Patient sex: M
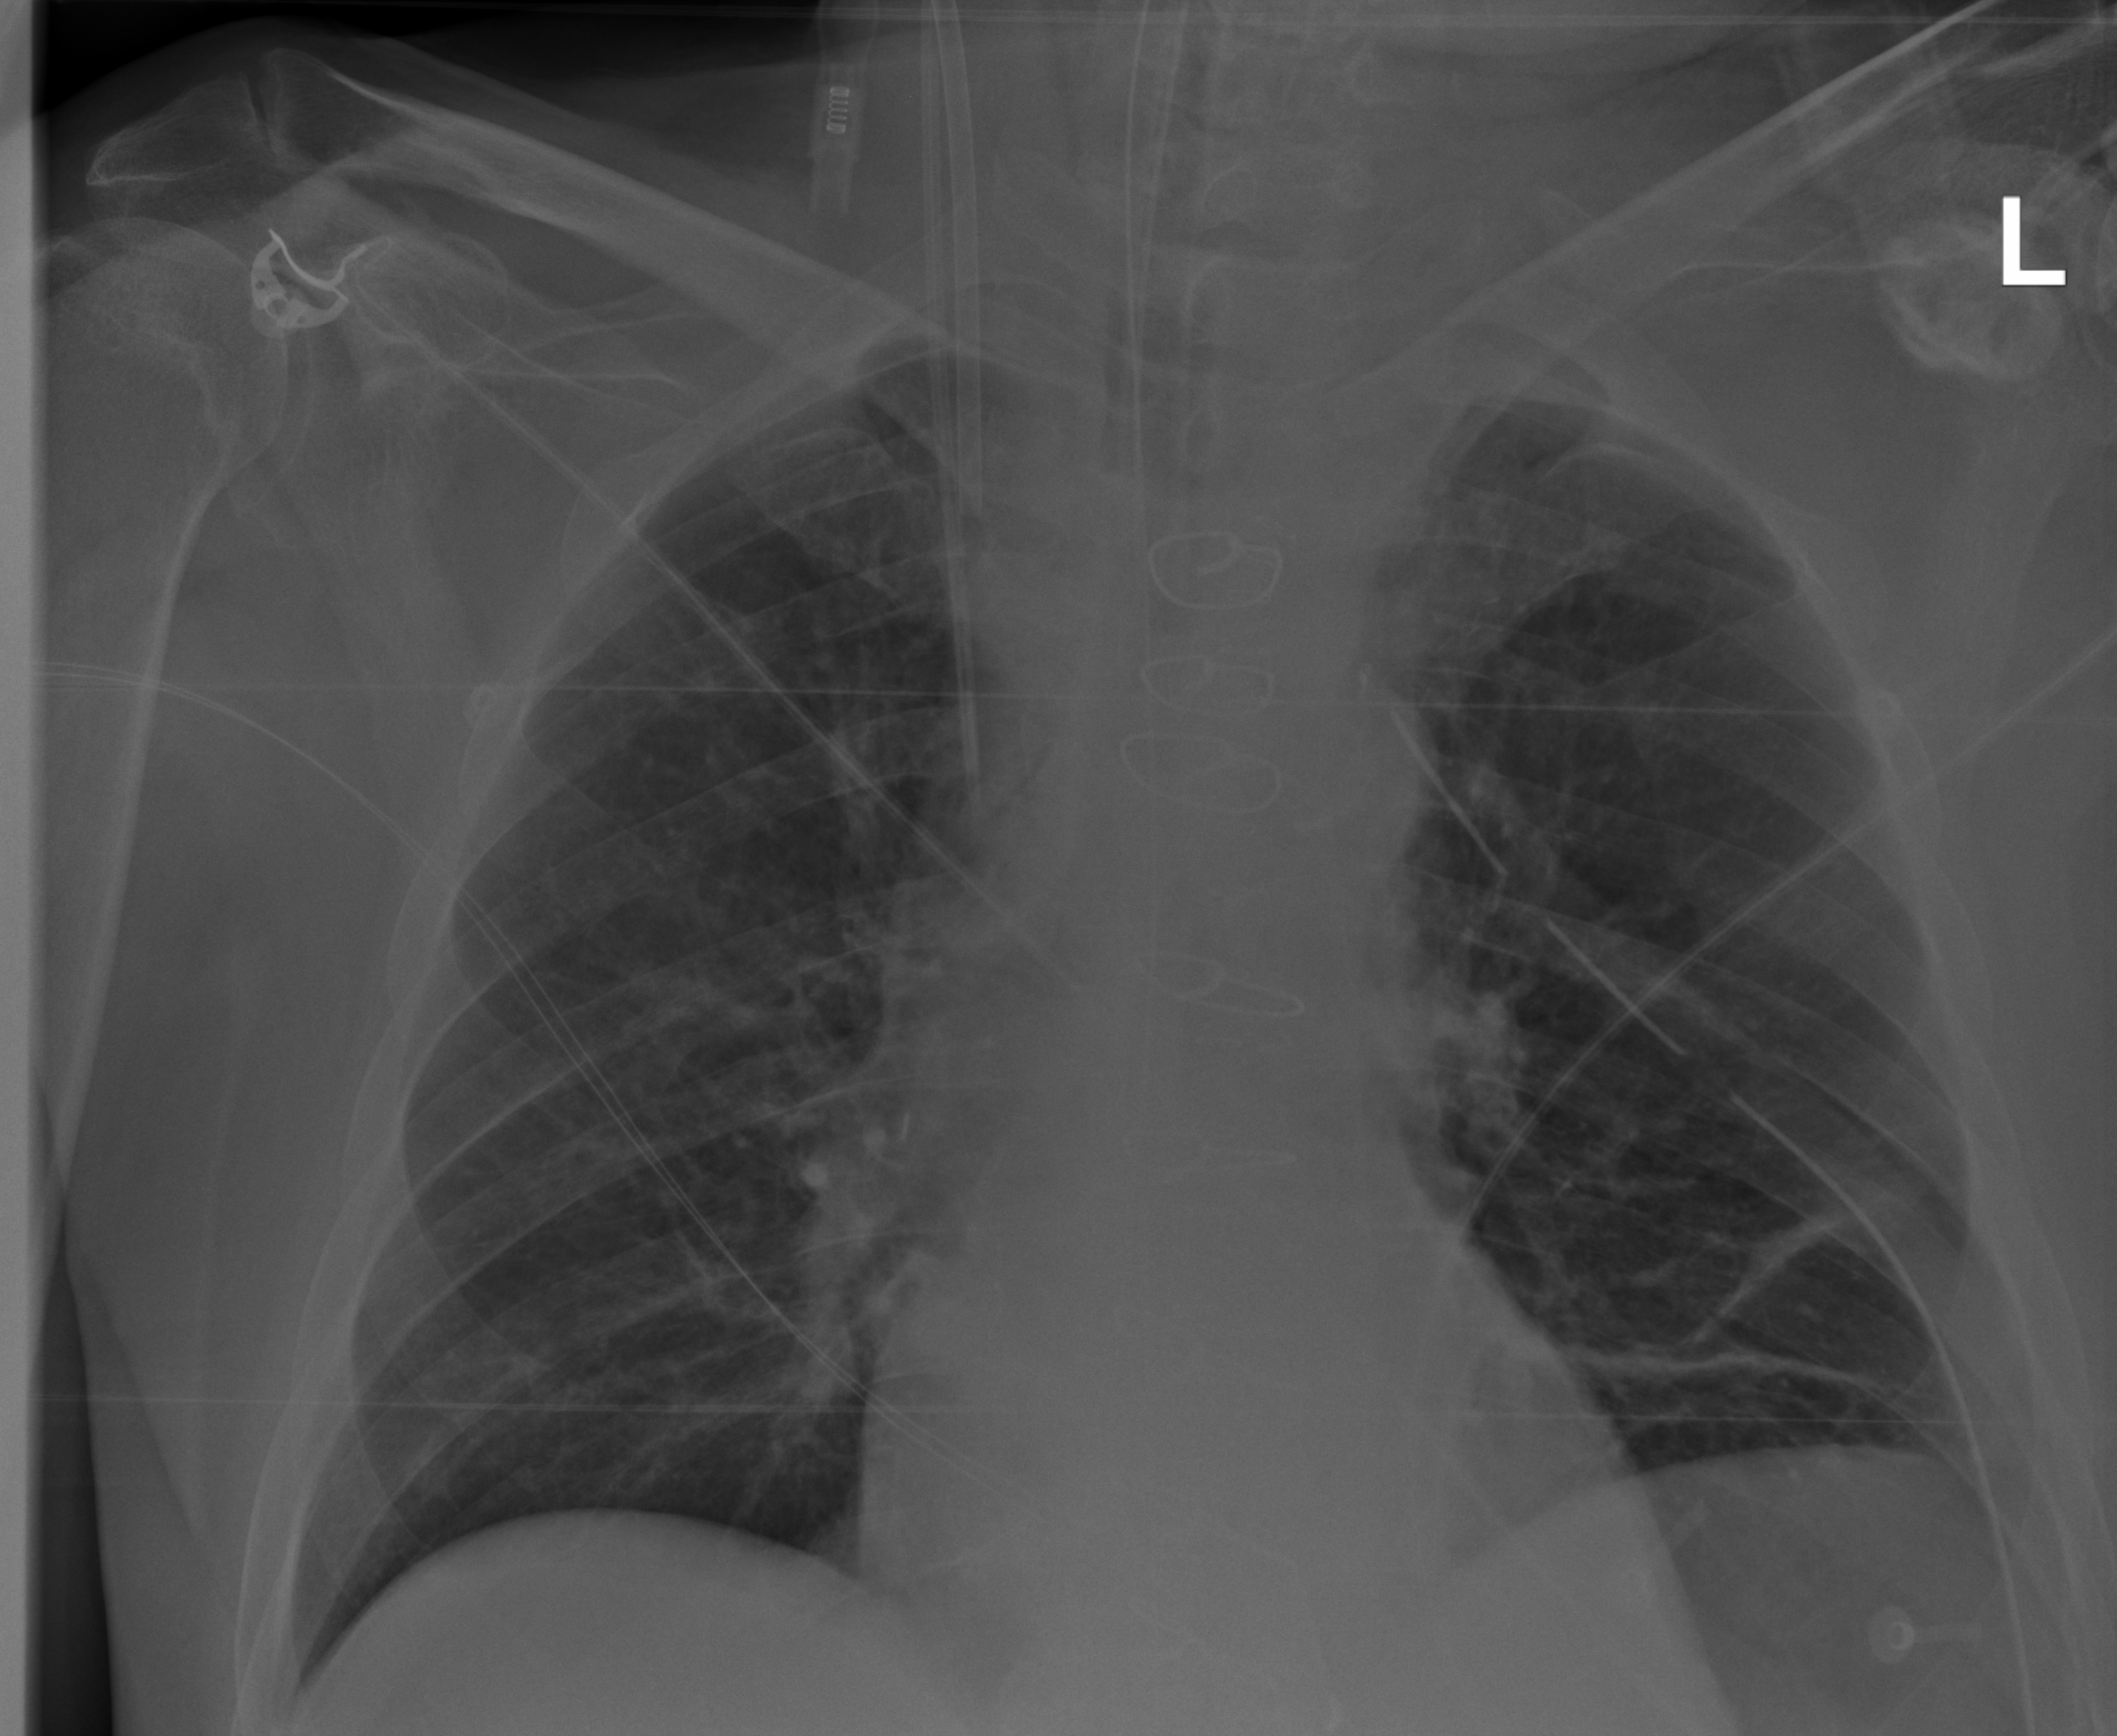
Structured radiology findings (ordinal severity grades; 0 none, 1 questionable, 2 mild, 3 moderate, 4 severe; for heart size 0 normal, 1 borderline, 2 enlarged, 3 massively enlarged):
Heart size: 0
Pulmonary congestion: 0
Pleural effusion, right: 0
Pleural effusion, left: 0
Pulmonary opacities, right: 0
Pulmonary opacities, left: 0
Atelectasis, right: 2
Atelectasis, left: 2